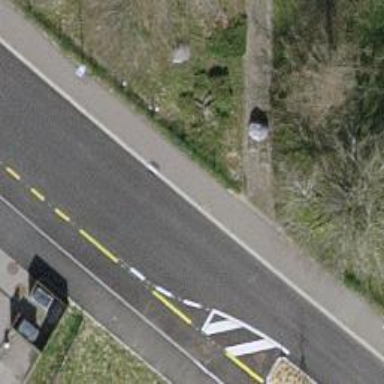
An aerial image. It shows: Cycle barrier.